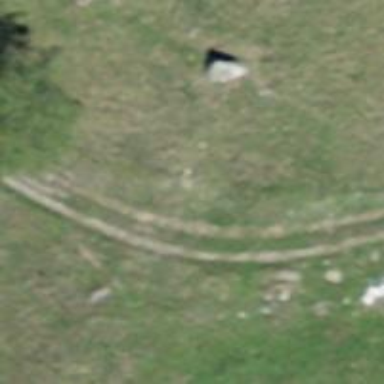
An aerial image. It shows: Track with grade3 tracktype.